Question: In my application,I want to find the exact coordinates of the objects detected in a laser scanner placed in a moving vehicle in real time. Till now I have found out the local minima of the points in the graph and is giving all local minimas including the unwanted 2 show in the fig .But I want only the main object locations like the one indicated as 1 in the figure.
I tried these methods in C# after searching in google and stackoverflow
1. I did moving average for the curve and found out the local minima.the result is okay.But Since it is real time,I worry that it may take some processing time.
2. I also tried finding out the slopes of the different points in the curve and tried to mark the positions with the maximum and minimum slopes. It works but not exactly finding the correct position.
3. I tried marking the points which satisfy both criteria i.e local minima having high slopes.but it is not working as intended.
4. The last option I have is to have a reference in the first scan and subtracting the other object graphs from the reference.Then I can compare the subtracted range and the local minima to find the exact position. i.e the part 1 and the black curve at the bottom.
the scanning frequency is 50Hz and if the moving average does not much time. I will go with the first option. Finally I am going to code the algorithm in c++. I am trying different things in c# since it is easier to view and analyse the graphs.

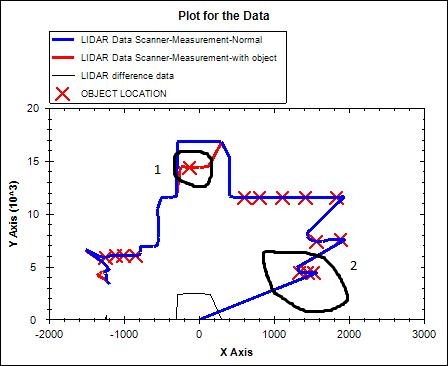
Answer: I have finally found out a solution. I used the foreground segmentation and blob detection algorithm. I referred this <URL>